Question: If I look at <URL>, it imposes on ''Args' that
'''
IEvent<'Delegate,'Args when 'Delegate : delegate<'Args,unit>...>
'''
Looking at <URL>, of type 'obj-> unit', can subscribe, I would have expected ''Args' to be of type 'obj' in its F# type.
However, I see that the event 'NewSheet' is of type 'IEvent<WorkbookEvents_NewSheetEventHandler, unit>'

What can explain this ?
---
Adding the extract of the spec mentioned in the answer :
---
5.2.8
An explicit delegate constraint has the following form:
typar : delegate
During constraint solving (SS14.5), the constraint type : delegate is met if type is a delegate type D with declaration type D = delegate of arg1 * ... * argN and tupled-arg-type = arg1 * ... * argN. That is, the delegate must match the CLI design pattern where the sender object is the first argument to the event.
Note: This constraint form exists primarily to allow the definition of certain F# library functions that are related to event programming. It is rarely used directly in F# programming.
The delegate constraint does not imply anything about subtypes. In particular, a 'delegate' constraint does not imply that the type is a subtype of System.Delegate.
The delegate constraint applies only to delegate types that follow the usual form for CLI event handlers, where the first argument is a "sender" object. The reason is that the purpose of the constraint is to simplify the presentation of CLI event handlers to the F# programmer.
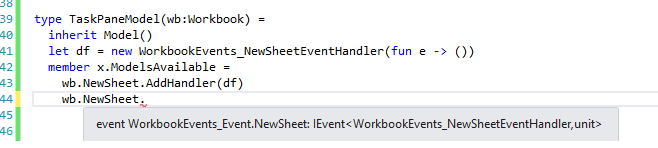
Answer: Look at <URL> the delegate constraint: the 'obj' sender argument is implicit.